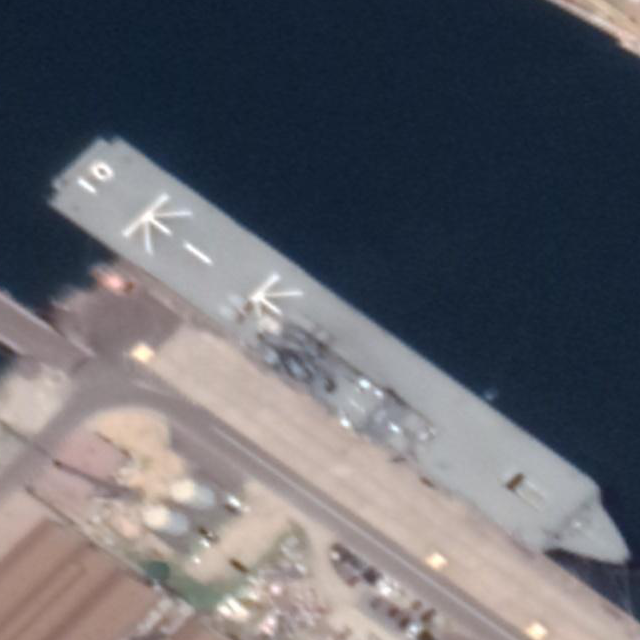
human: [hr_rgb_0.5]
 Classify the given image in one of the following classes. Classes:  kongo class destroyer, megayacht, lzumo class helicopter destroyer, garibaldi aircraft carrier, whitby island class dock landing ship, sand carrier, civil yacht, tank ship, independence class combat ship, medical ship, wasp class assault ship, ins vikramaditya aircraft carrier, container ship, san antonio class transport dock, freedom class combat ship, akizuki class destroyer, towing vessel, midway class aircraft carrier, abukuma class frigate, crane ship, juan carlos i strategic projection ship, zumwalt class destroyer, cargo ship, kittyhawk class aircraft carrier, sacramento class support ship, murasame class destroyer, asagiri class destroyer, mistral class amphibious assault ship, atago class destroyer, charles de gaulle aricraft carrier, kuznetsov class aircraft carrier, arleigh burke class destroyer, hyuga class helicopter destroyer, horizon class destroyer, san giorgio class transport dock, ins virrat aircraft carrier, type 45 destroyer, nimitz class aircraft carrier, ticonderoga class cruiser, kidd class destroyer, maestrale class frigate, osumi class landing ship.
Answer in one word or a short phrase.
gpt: Osumi class landing ship